Field crop: maize
Growth stage: 1
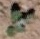
Species: chenopodium